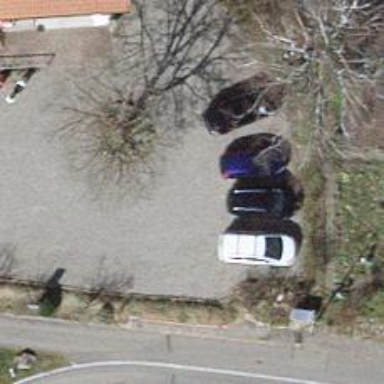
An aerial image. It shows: Compacted driveway that serves as service road.